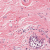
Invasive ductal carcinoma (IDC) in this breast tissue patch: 0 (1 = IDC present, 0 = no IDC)